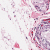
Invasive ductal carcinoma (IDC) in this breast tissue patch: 0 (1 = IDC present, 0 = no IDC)